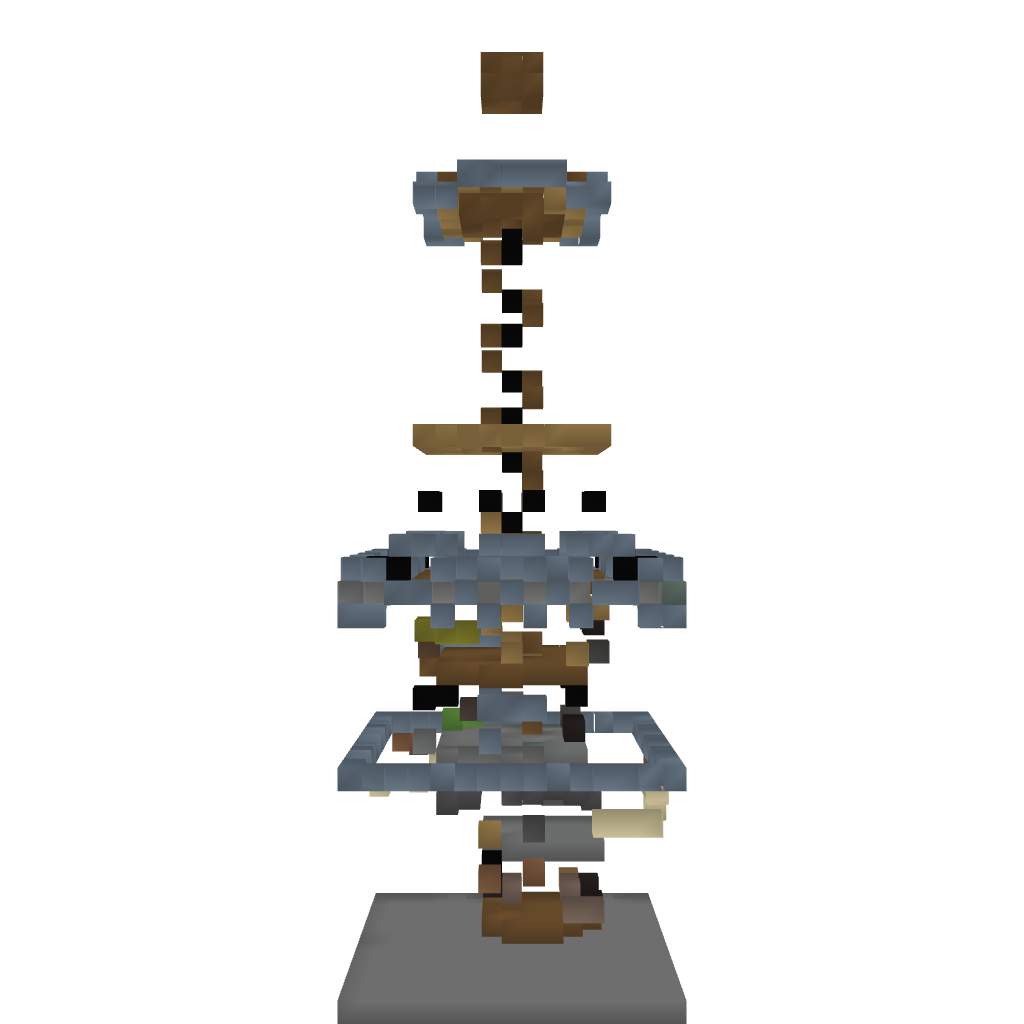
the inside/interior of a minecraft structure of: Guard Tower